Электрическая цепь, схема которой изображена на рисунке 1, состоит из идеального источника постоянного напряжения $U_0 = 12~В$, резистора, идеального диода (напряжение открытия которого равно нулю) и трёх приборов, далее именуемых «источники постоянной мощности».  Рис. 1 Обозначим за $I$ силу электрического тока, протекающего через прибор.Принцип работы источника постоянной мощности таков:  Рис. 2
Найдите значения сил токов, текущих во всех ветвях цепи, и сопротивление $R$ резистора. Известно, что через резистор протекает ток силой $I_R=0{,}8~А$.
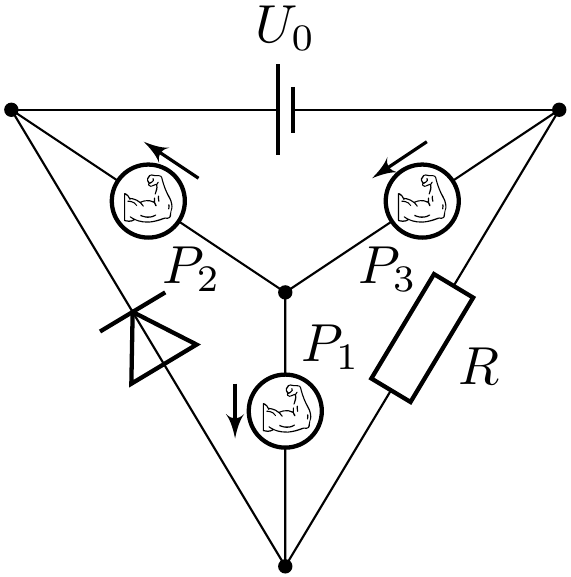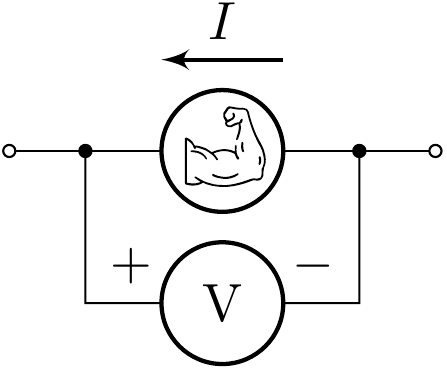
Решение: Предположим, что диод закрыт. Тогда через источник $P_1$ протекает электрический ток силой $I_R$. Из алгебраической суммы токов для центрального узла получим связь между токами, протекающими через источники: $$I_3=I_2+I_R,$$где $I_2$ и $I_3$ — силы электрических токов, протекающие через приборы $P_2$ и $P_3$ соответсвенно.Сумма напряжений на приборах $P_1$ и $P_2$ равна напряжению $U_0$: $$U_0=U_3+U_2,$$где $U_2$ и $U_3$ — напряжения на клеммах приборов $P_2$ и $P_3$ соответсвенно.Через второй прибор протекает электрический ток силой $I_2>1~мА$, иначе $U_2+U_3>U_0$. Тогда:$$\frac{P_2}{I_2}+\frac{P_3}{I_2+I_R}=U_0\Rightarrow I_2=0{,}22~А.$$Получаем, что $I_3>1~А$, что противоречит условию. Значит третий прибор работает как источник постоянной силы тока, сила тока через него равна 1 А. Сила тока через второй источник $I_2=0{,}2~А.$ Ток через $U_0$ течет слева направо и равен $I_0=0{,}2~А$. С учётом ориентаций источников и направлений протеканий электрического тока, напряжение на ветви, содержащей $U_0$ и $P_2$, равно напряжению на ветви, содержащей $P_1$ и $R$:$$U_0-U_2=-U_1+U_R;\\U_0-\frac{P_2}{I_2}=-\frac{P_1}{I_1}+I_RR\Rightarrow R\approx4{,}1~Ом.$$ Предположим, что диод открыт. Тогда через него протекает электрический ток, а напряжения на источниках $P_1$ и $P_2$ равны. Пусть через первый источник протекает некоторый электрический ток силой $I_1$, тогда, так как номинальные мощности относятся как $P_2/P_1=2$, а напряжения на клеммах источников равны, через второй источник постоянной мощности будет протекать электрический ток силой $I_2=2I_1$.Алгебраическая сумма токов для узла, соединяющего все три источника, должна равняться нулю, из чего следует, что через прибор $P_3$ протекает электрический ток силой равной $I_3=2I_1+I_1=3I_1$. Тогда:$$\frac{P_3}{P_1}=\frac{U_3I_3}{U_1I_1}=3;\\U_3=\frac{3U_1I_1}{3I_1}=U_1.$$Получаем, что напряжения на клеммах всех трёх источников равны $U_3=U_2=U_1=U$, следовательно $2U=U_0\Rightarrow U=0{,}5U_0=6~В.$Найдем чему равняется сила электрического тока, протекающего через первый источник:$$I_1=\frac{P_1}{U}=\frac{1}{6}~А.$$ При таком значении $I_1$ все три прибора будут работать в нормальных режимах, обеспечивающих номинальную мощность. Алгебраическая сумма токов для нижнего узла должна равняться 0: $$I_1=I_D+I_R,$$ тогда $I_D$ — сила тока через диод, получается отрицательной, что противоречит изначальному предположению. Получаем, что диод закрыт.
Ответ: $I_1=0{,}8~А,~I_2=0{,}2~А,~I_3=1~А,~ I_0=0{,}2~А,~R\approx4{,}1~Ом.$
Темы:
T, Электричество, Цепи, Нелинейный элемент, Расчет сложных цепей, Всероссийские